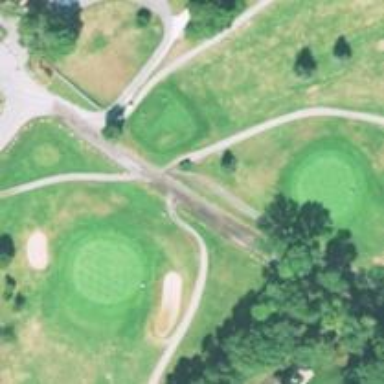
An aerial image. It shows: Path used for both walking and golf.